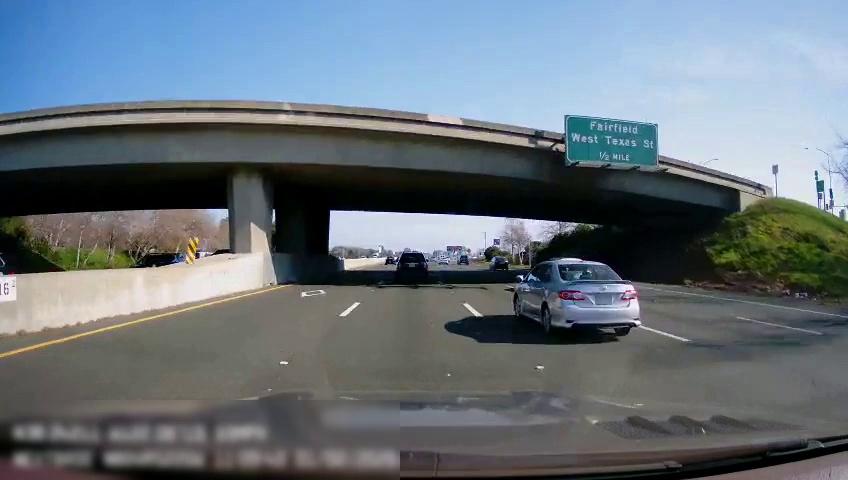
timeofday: Day
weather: Sunny
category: Drivable Space
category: Vehicles | Car
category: Vehicles | SUV
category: Vehicles | Car
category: Vehicles | SUV
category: Vehicles | Car
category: Vehicles | SUV
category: Vehicles | Car
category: Vehicles | SUV
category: Vehicles | Car
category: Vehicles | Car
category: Lanes | Alternate Lane
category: Lanes | Current Lane
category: Lanes | Current Lane
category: Lanes | Alternate Lane
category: Lanes | Alternate Lane
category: Lanes | Alternate Lane
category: Traffic | Signs
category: Traffic | Signs
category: Traffic | Signs